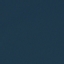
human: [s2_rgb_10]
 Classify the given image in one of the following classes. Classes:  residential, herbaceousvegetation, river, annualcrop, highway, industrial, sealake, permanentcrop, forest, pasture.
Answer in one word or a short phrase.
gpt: SeaLake